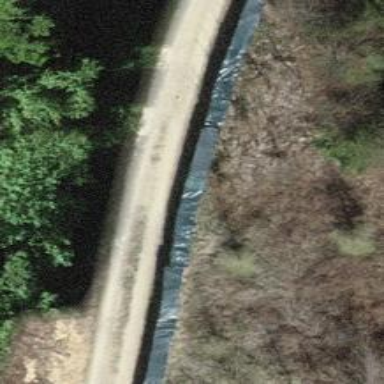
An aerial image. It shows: Track with compacted grade 2 surface.